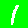
Digit: 1